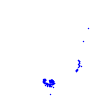
Particle: electron